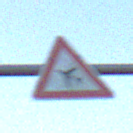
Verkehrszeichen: FlugbetriebRechts
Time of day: SunriseSunset
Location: Outdoor (Nature)
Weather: Clear
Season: Winter
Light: Natural